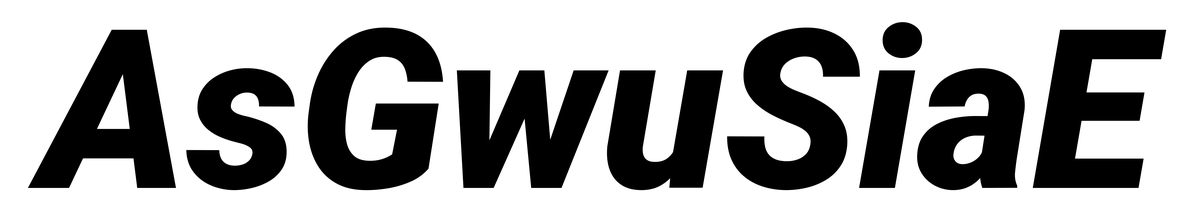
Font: Roboto-Italic_Black_Italic